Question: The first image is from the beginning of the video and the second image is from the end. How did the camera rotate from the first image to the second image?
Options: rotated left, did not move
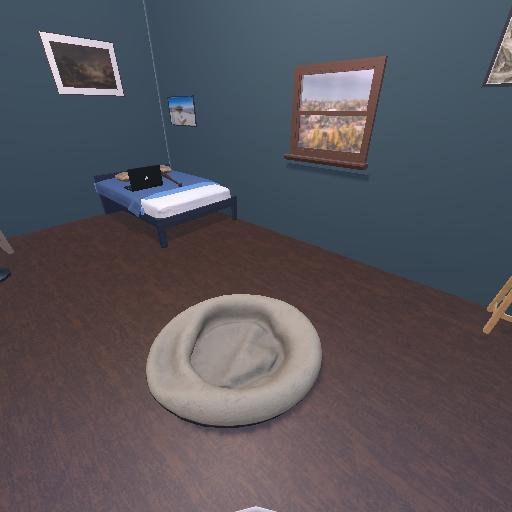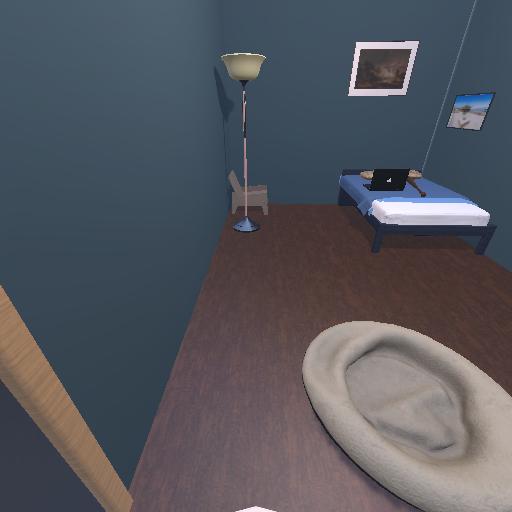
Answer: rotated left